Question: I have a NodeJS server running as a message forwarding service and I've noticed that although it works perfectly with english (ASCII) text, it fails to insert UTF-8 encoded strings into the MySQL database (using nodejs-mysql driver)
Things i've tried:
'''
conn.query("INSERT INTO messages(content) VALUES("+mysql.escape(content)+")", function(err, result) {
// ...
}
conn.query("INSERT INTO messages(content) VALUES(?)", [content], function(err, result) {
// ...
}
'''
Both don't work, they end up inserting strings like "???????" into the database.
The table is using latin1_swedish_ci as its default collation and InnoDB as the engine.
This isn't a database (MySQL) issue because I have the same code in PHP and it works fine (using PHP PDO)
This isn't a NodeJS (v8) issue either because the message is correctly forwarded in UTF-8 form, it's just that when it gets sent to the database to be stored it gets stored as a string like "????????" for example.
Example of garbled row:

Does anyone have any idea what could be wrong?
Thanks in advance.
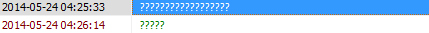
Answer: The latin1_swedish_ci database table can't natively handle UTF-8. It can store UTF-8 in an encoded format which is how your PHP-PDO is working.